Question: This is the code of my teacher:
'''
#include <stdio.h>
void foo1(int xval){
int x;
x = xval;
printf("Address of x: %p
Value of x: %d
", &x, x);
}
void foo2(int dummy){
int y;
printf("Address of y: %p
Value of y: %d
", &y, y);
}
int main(void){
foo1(7);
foo2(11);
return 0;
}
'''
And this is the output generated:

Anyone can explain me why?
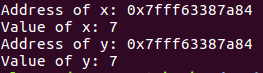
Answer: '''
stack after call stack after call
to foo1() to foo2()
+----------------+ +----------------+ |
| stack frame of | | stack frame of | |
| main() | | main() | v
++++++++++++++++++ <-- same addr --> ++++++++++++++++++ stack
| stack frame of | | stack frame of | growth
| foo1() | | foo2() |
+----------------+ +----------------+
'''
Now the address of x in stack frame of foo1() is same as address of y in stack frame of foo2().
This is because both functions have same number and type of arguments and local variables (which are pushed onto stack). In call of foo1() the value in address of x (0x7fff63387a84 in your case) is set to 7. This value persists as there is no other function call between foo1() and foo2().
This answer is only for your understanding. You should not rely on the value of y as it is uninitialized (as pointed out in the previous comments). This is mere an accidental phenomena. I suggest you to go through how stack frames are formed.